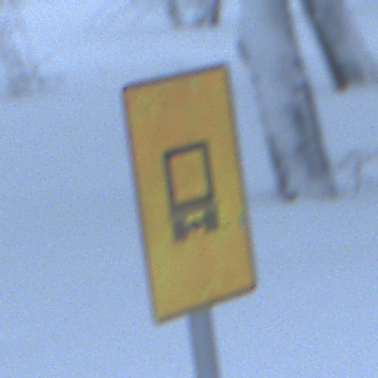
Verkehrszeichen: KennzeichnungspflichtigeFahrzeugeGefaehrlicheGueterOhnePfeilsymbol
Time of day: Midday
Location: Outdoor (Nature)
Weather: Overcast
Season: Winter
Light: Natural